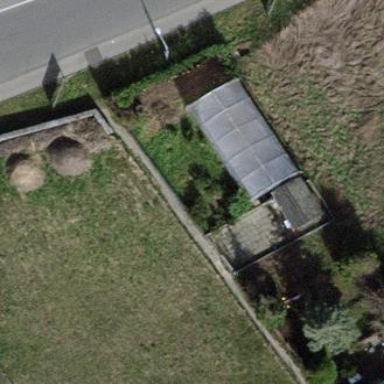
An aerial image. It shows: Garden that is leisure land.